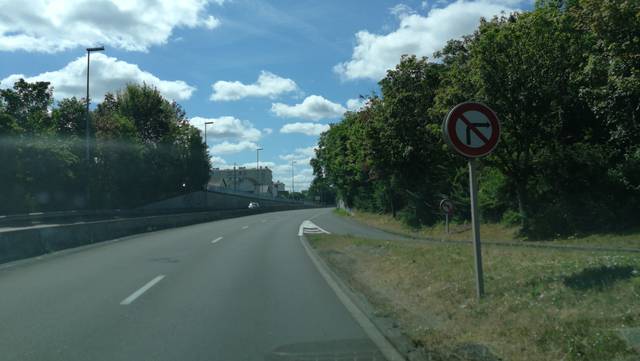
Region: France
Coordinates: 47.906, 1.871